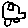
Label: car